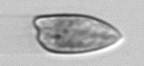
Label: Prorocentrum_dentatum